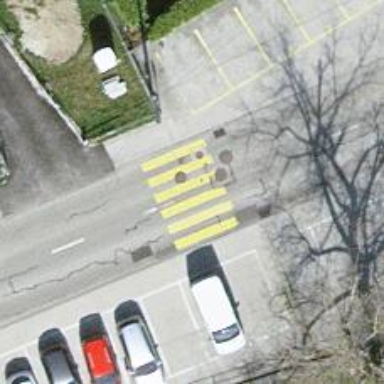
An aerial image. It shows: Uncontrolled zebra crossing.